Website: walmart
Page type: account-selection
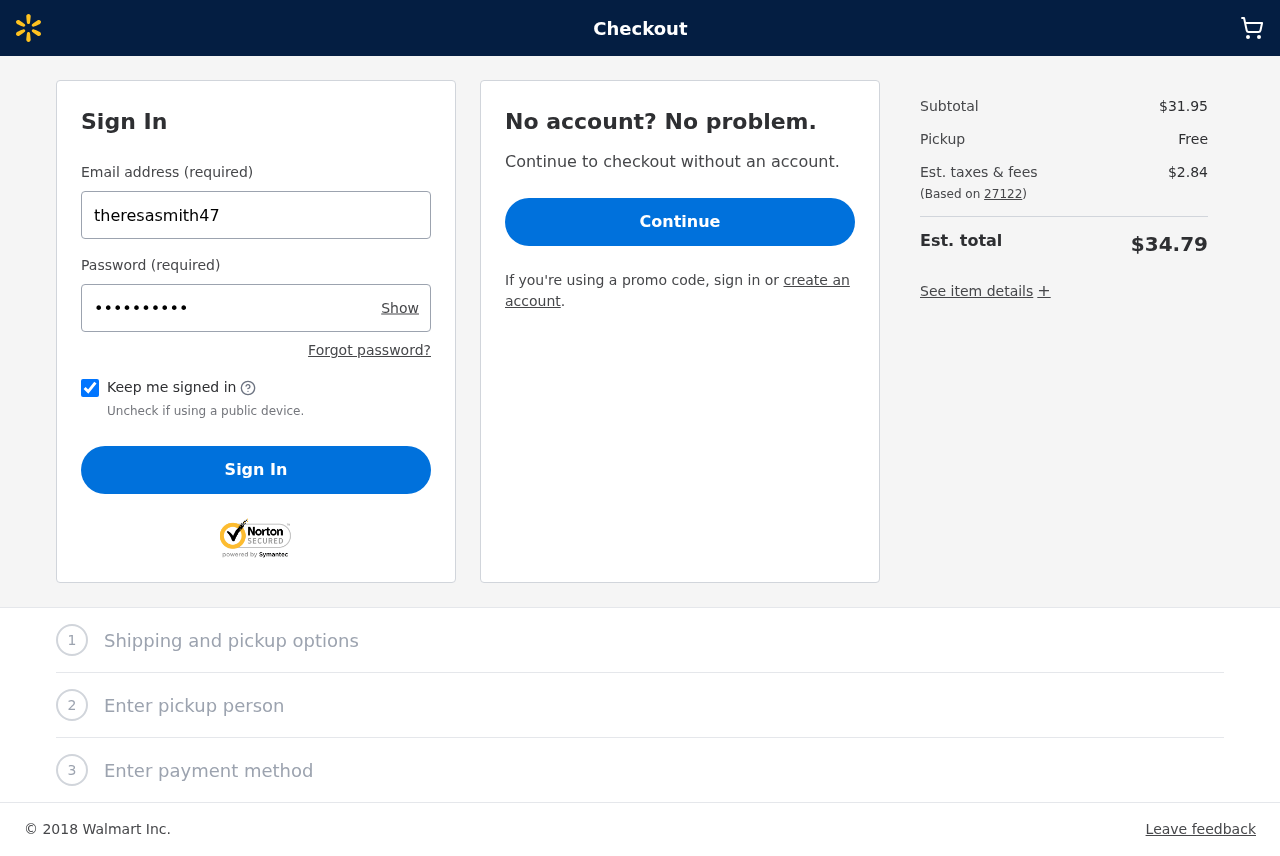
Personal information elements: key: PII_LOGIN_USERNAME
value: theresasmith47
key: PII_POSTCODE
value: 27122
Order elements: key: ORDER_SUBTOTAL
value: $31.95
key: ORDER_TAX
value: $2.84
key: ORDER_TOTAL
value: $34.79